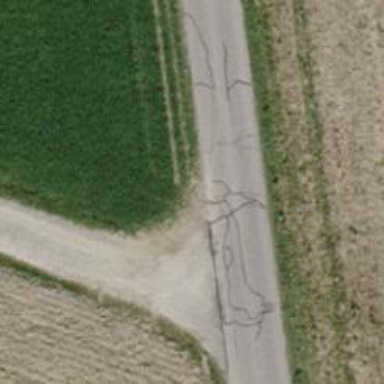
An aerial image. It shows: Pipeline marker.